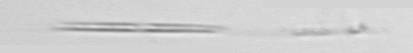
Label: pennate_Pseudo-nitzschia